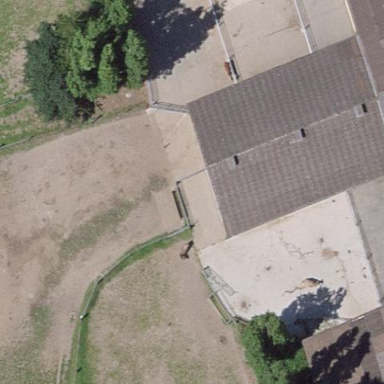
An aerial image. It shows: Stable.